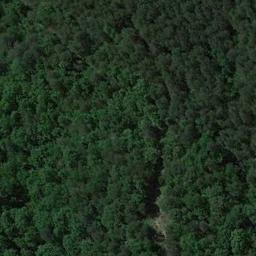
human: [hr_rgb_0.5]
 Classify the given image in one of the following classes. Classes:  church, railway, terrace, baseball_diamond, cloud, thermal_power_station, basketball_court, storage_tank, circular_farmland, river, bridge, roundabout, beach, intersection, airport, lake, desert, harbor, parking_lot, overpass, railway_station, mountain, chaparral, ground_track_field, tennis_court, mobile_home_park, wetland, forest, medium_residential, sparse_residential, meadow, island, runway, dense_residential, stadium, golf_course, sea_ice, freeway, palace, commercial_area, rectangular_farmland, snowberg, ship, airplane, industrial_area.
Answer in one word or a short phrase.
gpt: forest